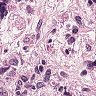
Metastatic tissue present: yes